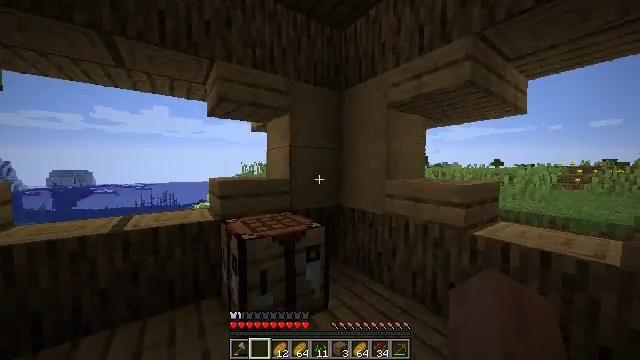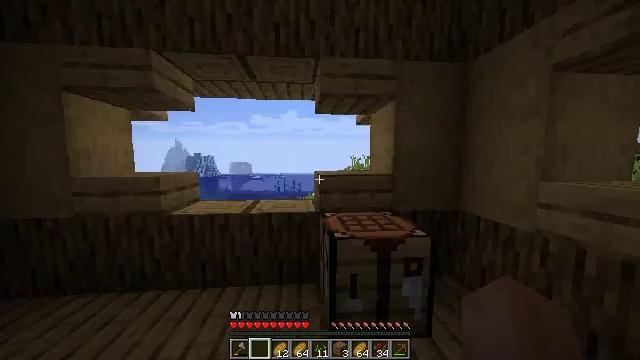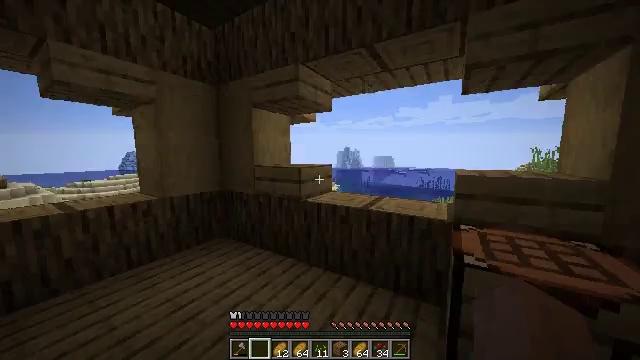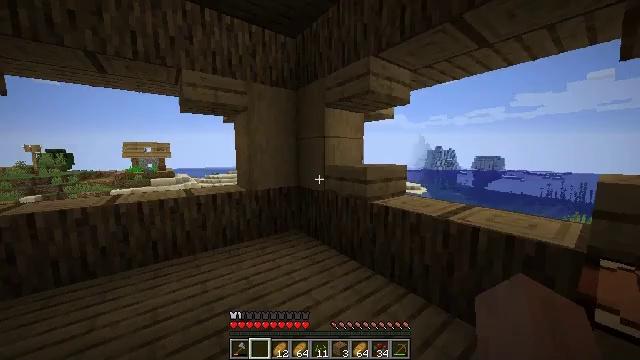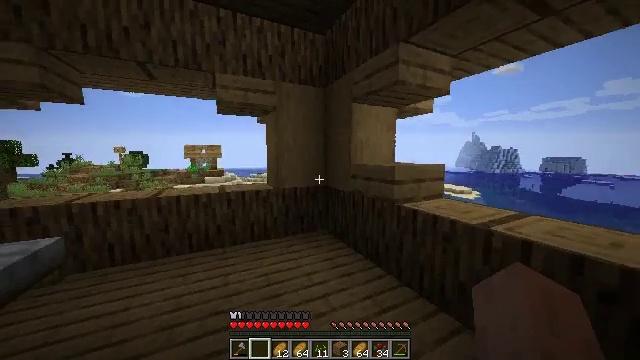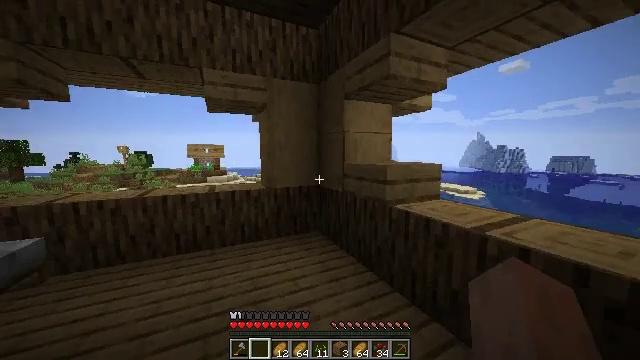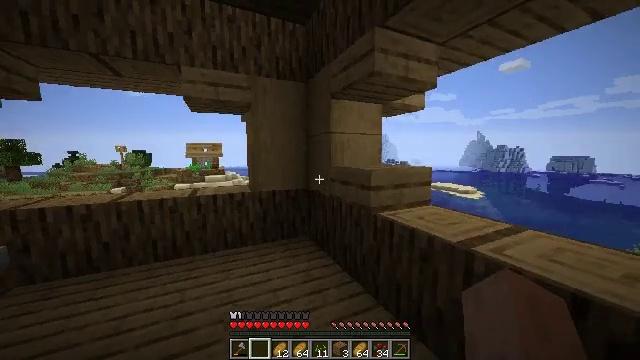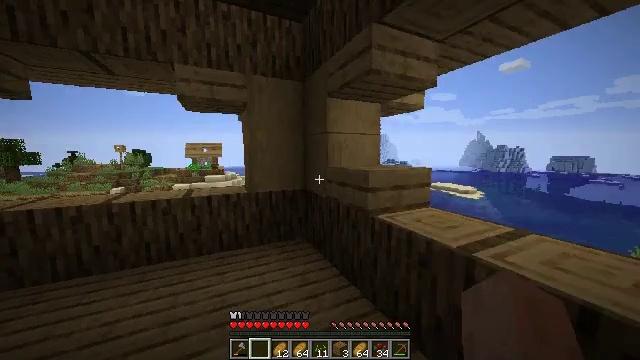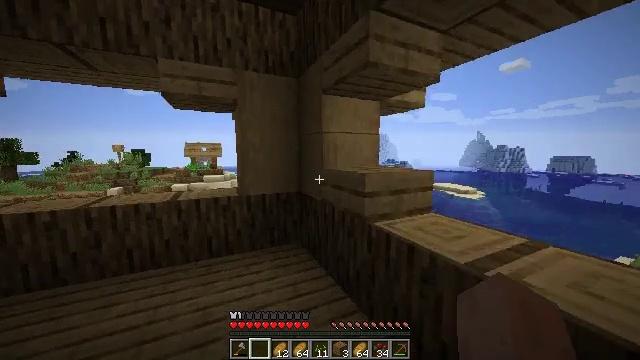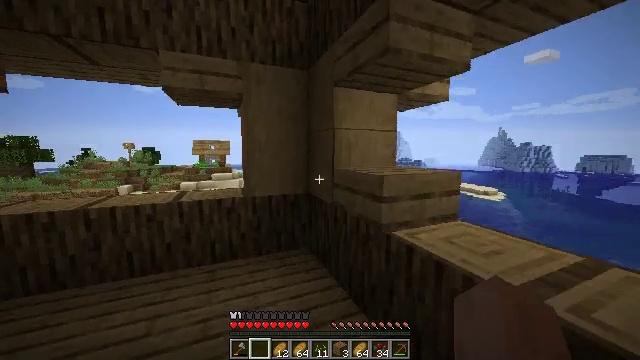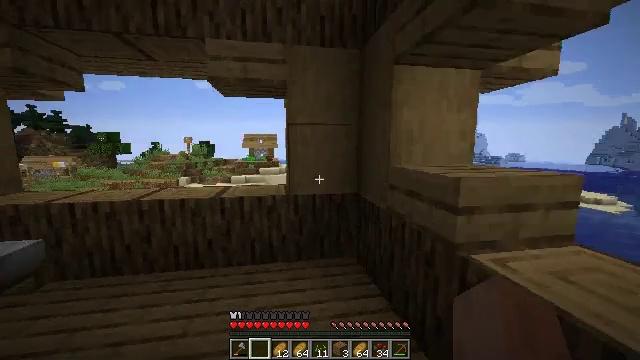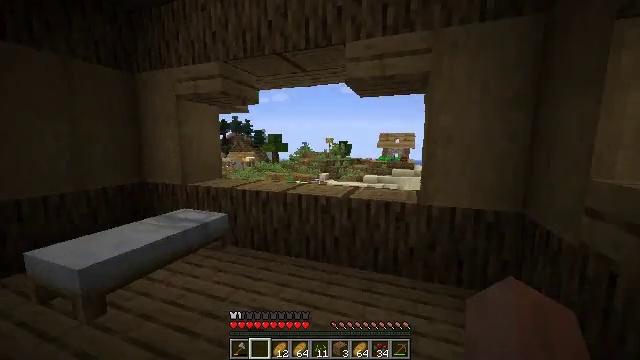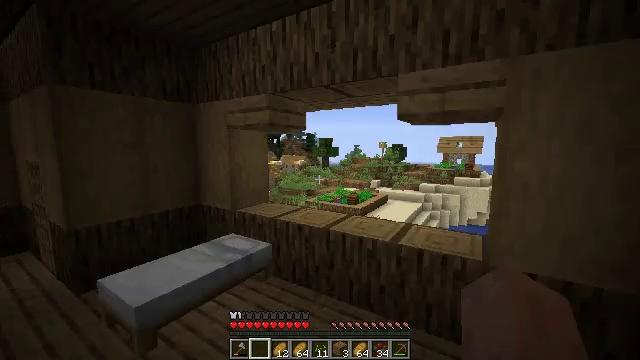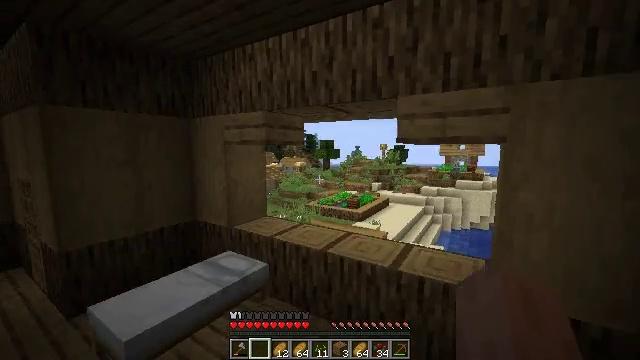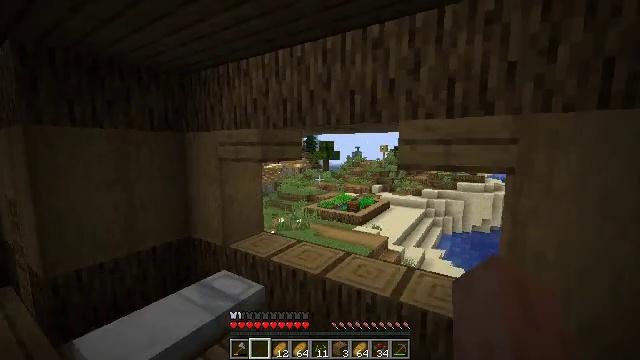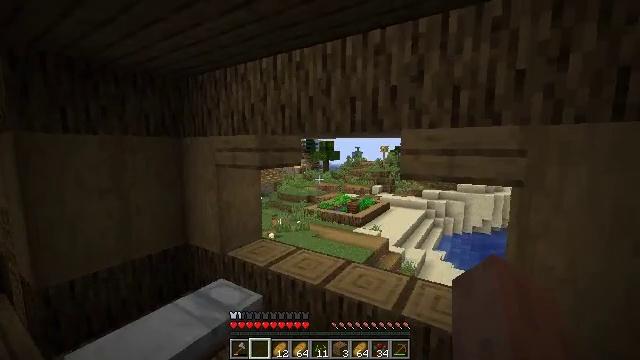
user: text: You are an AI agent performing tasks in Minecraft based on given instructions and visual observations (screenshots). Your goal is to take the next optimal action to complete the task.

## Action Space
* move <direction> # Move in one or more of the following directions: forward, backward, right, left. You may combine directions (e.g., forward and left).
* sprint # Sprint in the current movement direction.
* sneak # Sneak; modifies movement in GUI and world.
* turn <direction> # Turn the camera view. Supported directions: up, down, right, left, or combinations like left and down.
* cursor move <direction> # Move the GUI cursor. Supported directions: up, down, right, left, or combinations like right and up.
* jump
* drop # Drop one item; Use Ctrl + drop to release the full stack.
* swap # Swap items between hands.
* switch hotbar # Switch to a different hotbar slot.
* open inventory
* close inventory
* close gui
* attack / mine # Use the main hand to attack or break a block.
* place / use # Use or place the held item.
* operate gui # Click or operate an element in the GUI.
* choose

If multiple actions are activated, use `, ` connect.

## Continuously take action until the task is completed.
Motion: motion action
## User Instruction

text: Harm the villager.
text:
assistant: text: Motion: move forward and move right, turn left and down
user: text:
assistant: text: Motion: move forward and move right, turn left and down
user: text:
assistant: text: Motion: move forward and move right, turn left
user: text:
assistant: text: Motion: move forward and move right, turn left
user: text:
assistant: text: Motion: move forward and move right
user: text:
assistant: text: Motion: move forward and move right
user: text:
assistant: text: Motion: move forward
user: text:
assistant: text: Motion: move forward
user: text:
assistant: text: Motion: move forward, turn left
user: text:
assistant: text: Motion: move forward, turn left
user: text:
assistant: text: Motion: move forward, turn left, jump
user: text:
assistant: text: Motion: move forward, turn left, jump
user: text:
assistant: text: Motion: move forward and move left, jump
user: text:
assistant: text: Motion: move forward and move left, jump
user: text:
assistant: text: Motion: move forward and move left, jump
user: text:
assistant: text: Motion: move forward and move left
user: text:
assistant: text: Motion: move forward and move left
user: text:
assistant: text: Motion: move forward and move left
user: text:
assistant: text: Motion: move forward and move left
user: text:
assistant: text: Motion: move forward and move left, turn right and up
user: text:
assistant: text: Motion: move forward and move left, turn right, jump
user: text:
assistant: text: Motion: move forward and move left, turn right and down, jump
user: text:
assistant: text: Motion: move forward, turn right and down, jump
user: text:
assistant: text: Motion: move forward, turn right and down, jump
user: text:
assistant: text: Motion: move forward
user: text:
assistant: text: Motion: move forward
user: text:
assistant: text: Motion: move forward
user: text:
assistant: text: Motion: move forward
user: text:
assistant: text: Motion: move forward, turn left
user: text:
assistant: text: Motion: move forward, turn left and up